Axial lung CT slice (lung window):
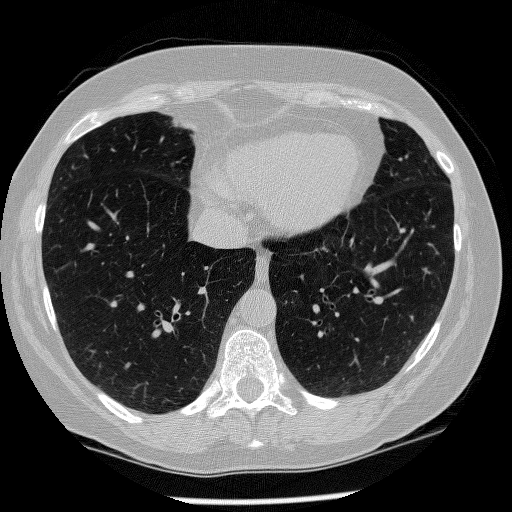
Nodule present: no